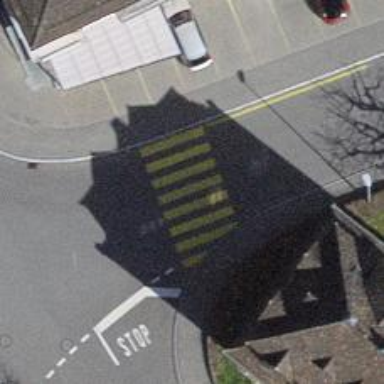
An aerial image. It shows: Footway with zebra crossing.